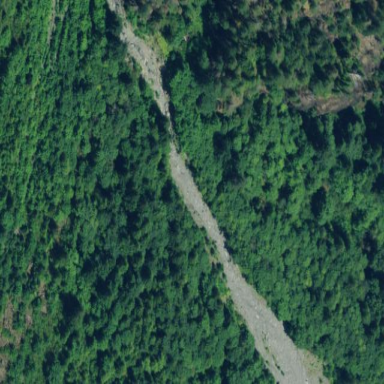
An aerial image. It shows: Natural scree.